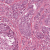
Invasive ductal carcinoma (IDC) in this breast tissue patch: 1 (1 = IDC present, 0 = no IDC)